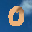
Label: 0